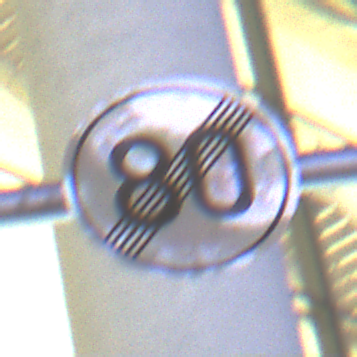
Verkehrszeichen: EndeGeschwindigkeit80
Umgebung: Outdoor, Urban
Tageszeit: Night
Wetter: PartlyCloudy
Licht: Artificial
Jahreszeit: NotSpecified
Kontrast: HighContrast